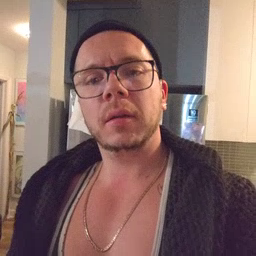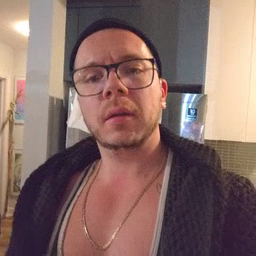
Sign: find